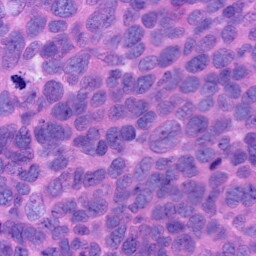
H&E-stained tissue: Ovarian